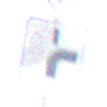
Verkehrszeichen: VerlaufVorfahrtsstrasse8
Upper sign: Vorfahrtsstrasse
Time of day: MorningAfternoon
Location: Outdoor (RoadRail)
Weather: PartlyCloudy
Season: NotSpecified
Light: Natural